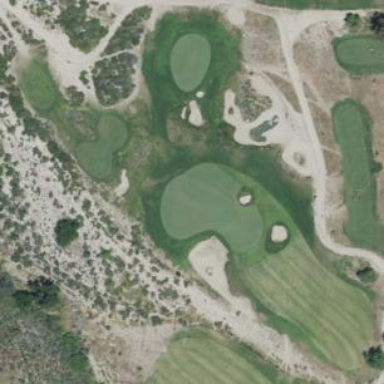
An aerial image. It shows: Area with grass used as rough in golf course.